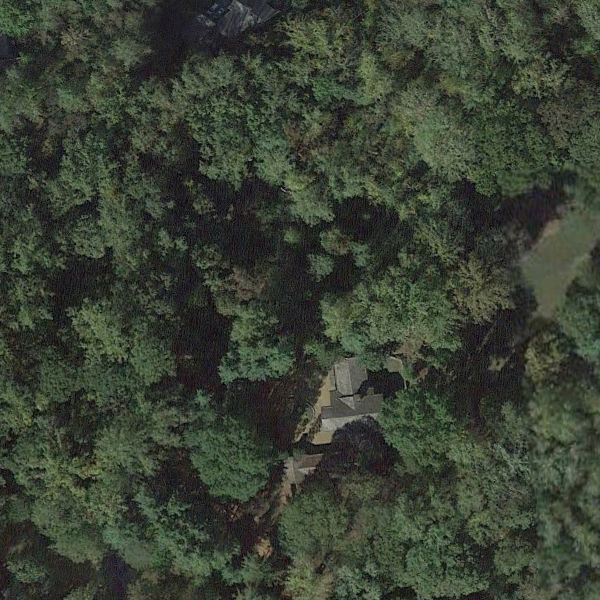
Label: SparseResidential